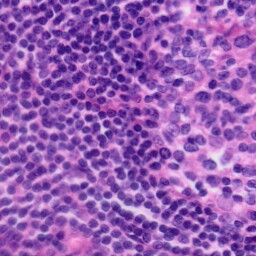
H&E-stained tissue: Tonsil